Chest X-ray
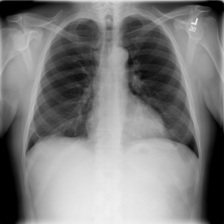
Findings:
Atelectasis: negative
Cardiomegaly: negative
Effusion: negative
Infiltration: negative
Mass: negative
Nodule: negative
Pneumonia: negative
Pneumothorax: negative
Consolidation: negative
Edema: negative
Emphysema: negative
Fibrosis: negative
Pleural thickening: negative
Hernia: negative